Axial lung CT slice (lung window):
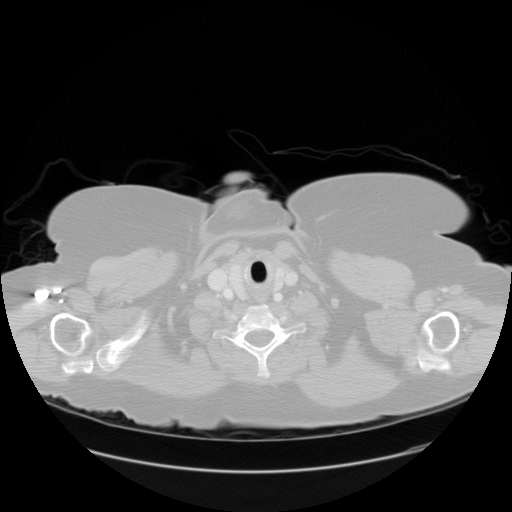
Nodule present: no